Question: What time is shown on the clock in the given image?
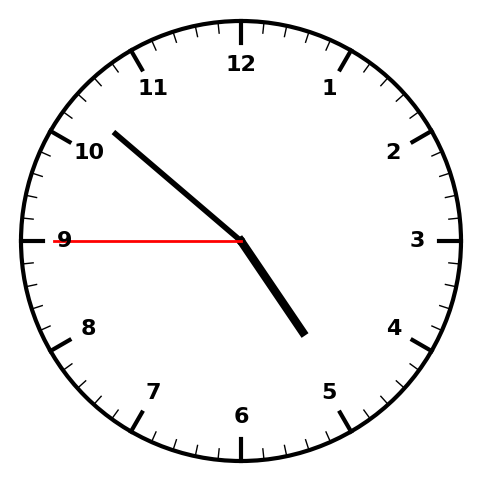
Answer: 04:51:45